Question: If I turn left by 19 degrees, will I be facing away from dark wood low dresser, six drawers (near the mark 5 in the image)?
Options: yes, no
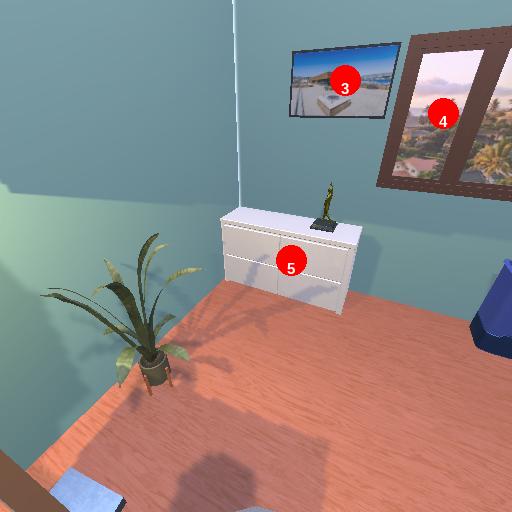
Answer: yes